Interaction volume radius: 5 \u00c5
Interaction volume height: 20 \u00c5
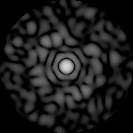
Disorder parameter: 0.8317